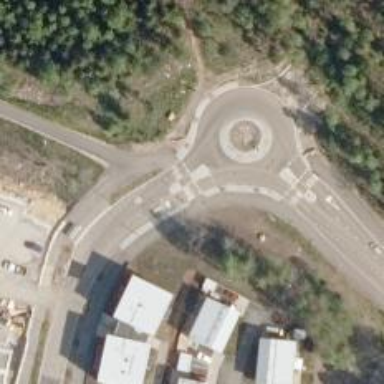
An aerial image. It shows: Uncontrolled road crossing with pedestrian island.